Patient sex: F
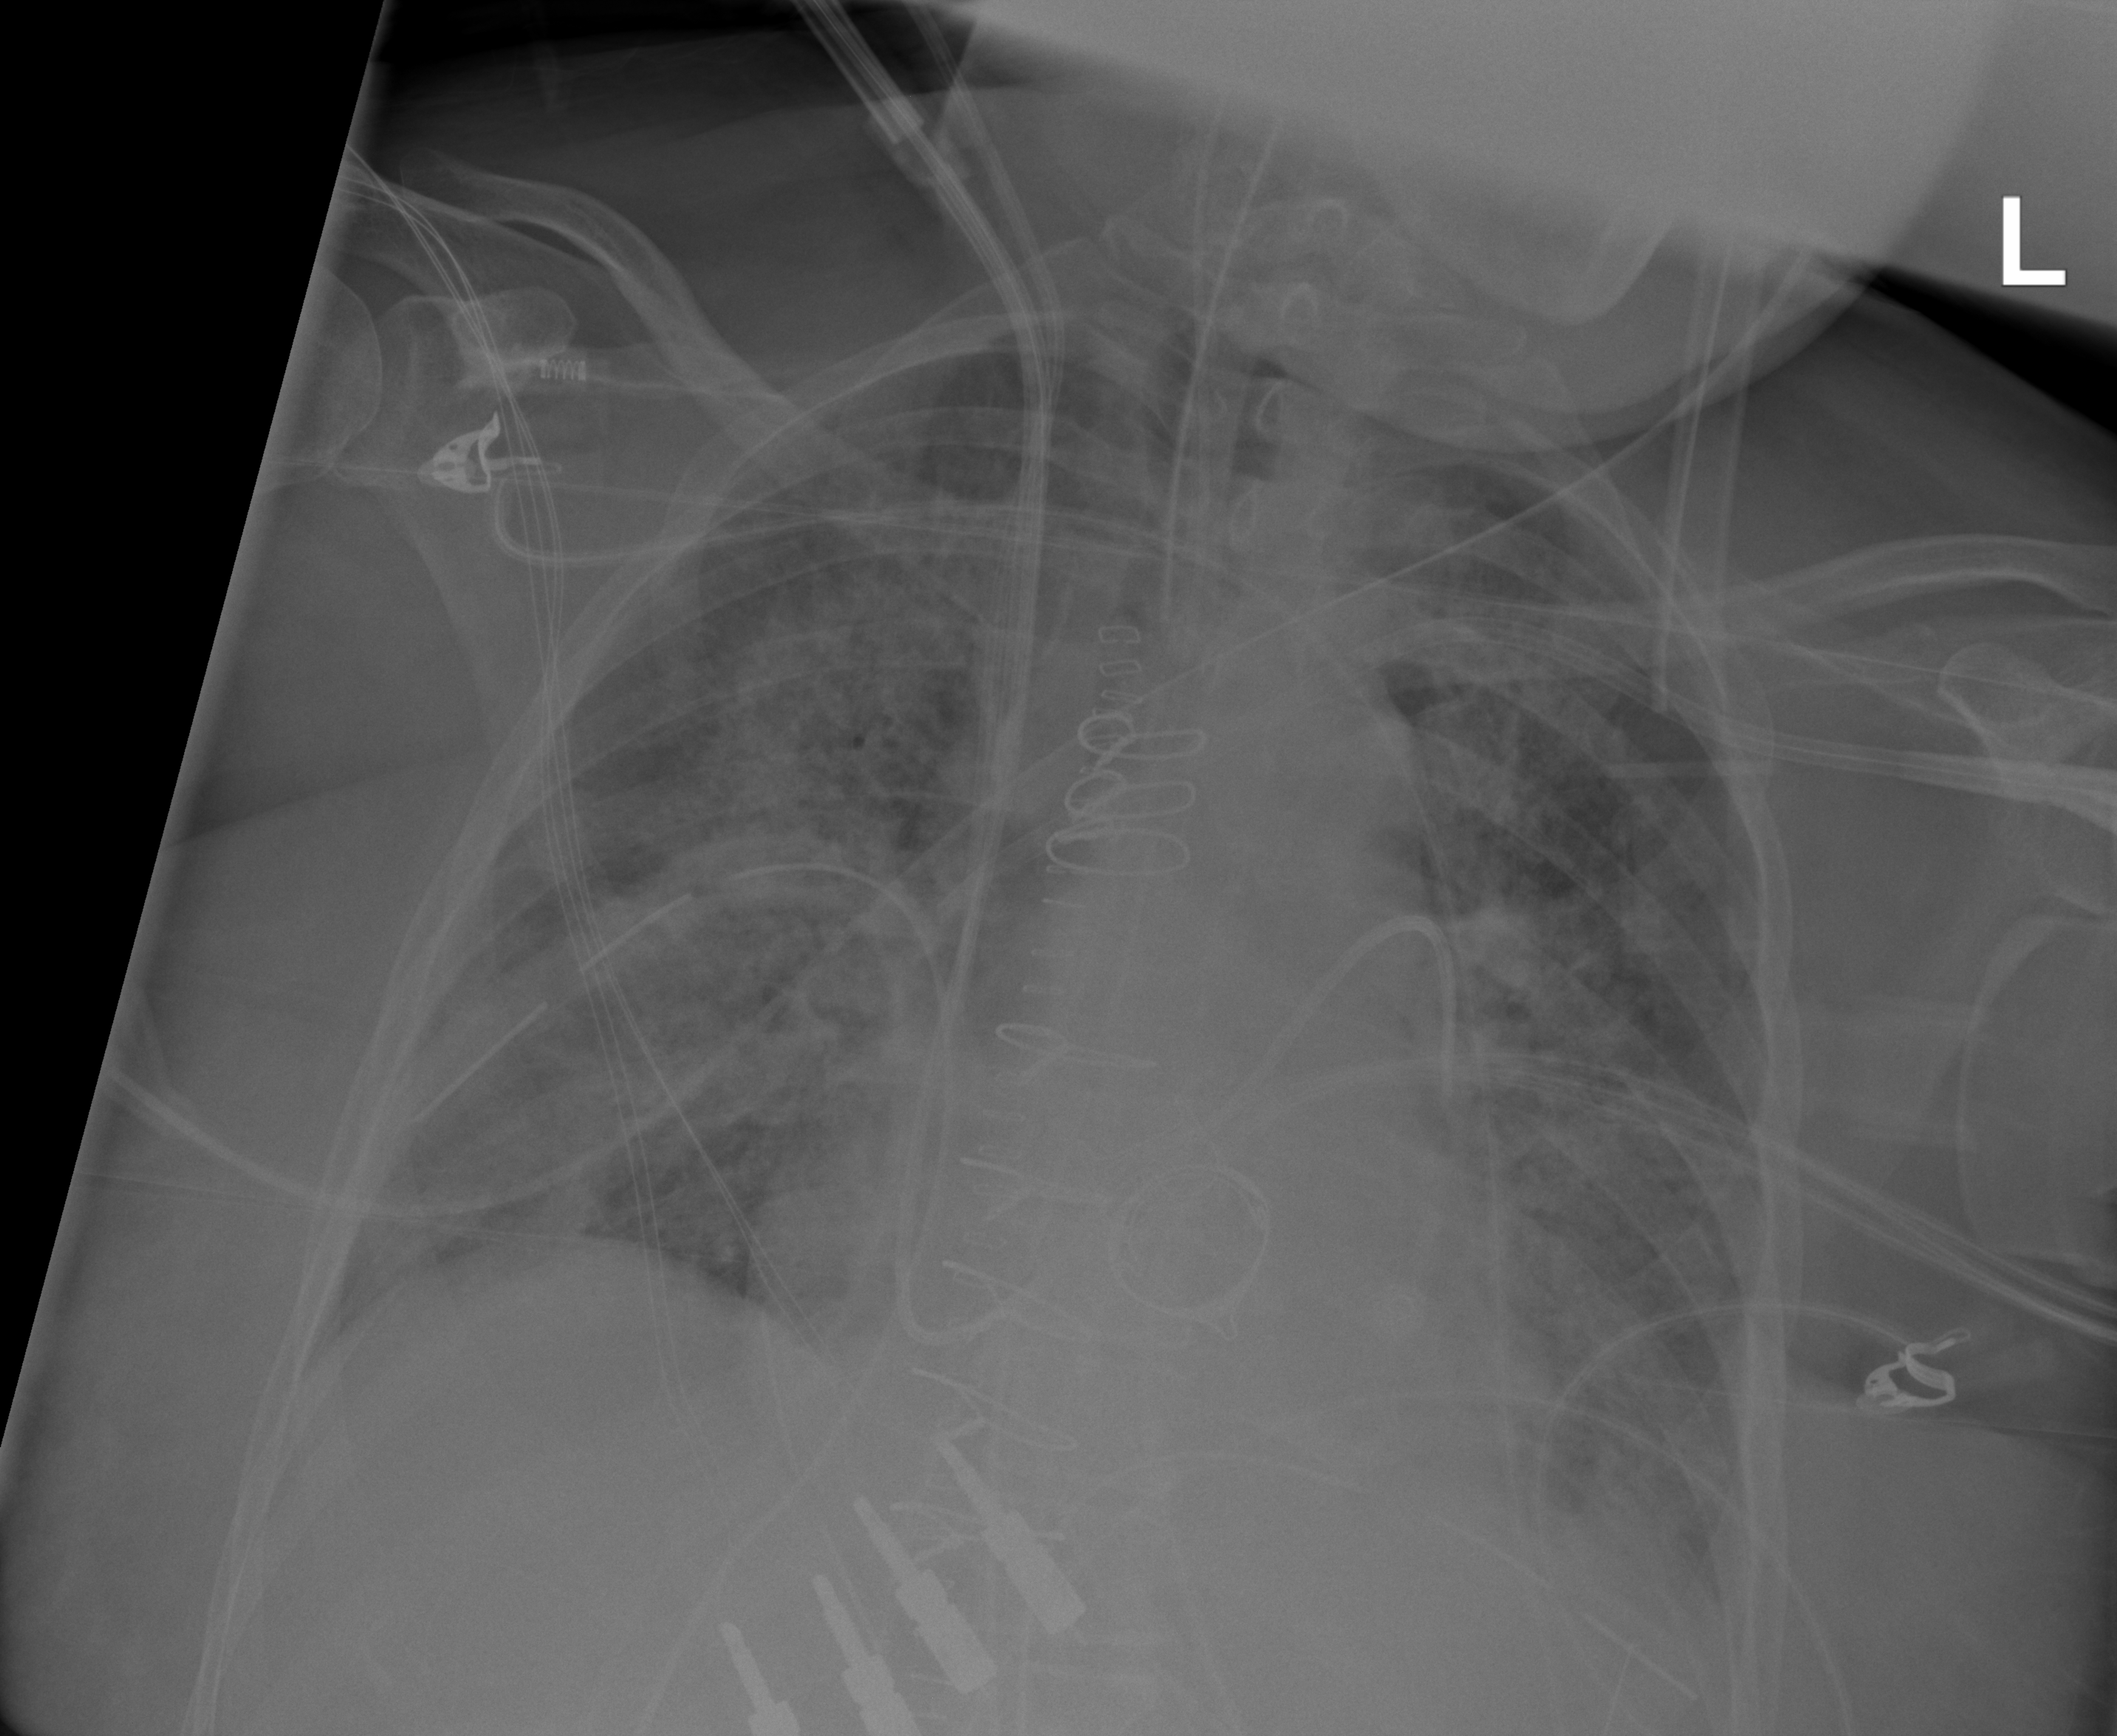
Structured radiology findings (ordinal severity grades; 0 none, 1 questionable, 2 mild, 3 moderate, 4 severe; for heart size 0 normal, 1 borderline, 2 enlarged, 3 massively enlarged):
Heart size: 1
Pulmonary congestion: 4
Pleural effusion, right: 0
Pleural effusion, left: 2
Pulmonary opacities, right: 3
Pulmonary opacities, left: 3
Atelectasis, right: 3
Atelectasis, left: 3